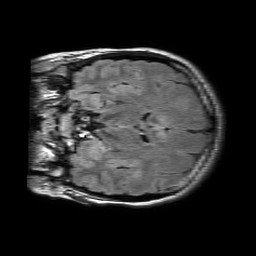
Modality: FLAIR
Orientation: coronal
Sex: female
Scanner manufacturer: philips
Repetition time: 11 s
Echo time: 0.125 s